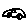
Label: car